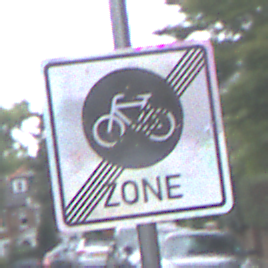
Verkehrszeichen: EndeFahrradzone
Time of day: MorningAfternoon
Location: Outdoor (Urban)
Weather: Overcast
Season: NotSpecified
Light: Natural